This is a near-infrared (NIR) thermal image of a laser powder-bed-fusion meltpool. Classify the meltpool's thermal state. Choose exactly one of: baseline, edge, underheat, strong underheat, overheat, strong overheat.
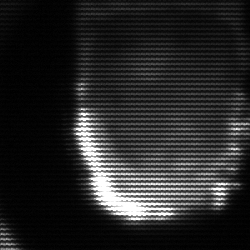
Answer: baseline